Question: I'm using SWReveal library to make a side bar menu. Now, I'm trying to implement two different side bar menus in two different view controllers. All is working, except that I'm facing a problem passing data between the previous controller and the next controller having the different menu. Here is the case:

Reveal View Controller is receiving the segue from the previous VC, however, I want to pass data between the previous VC (before Reveal View Controller) and Today Competition DetailsVC.
Is that possible ?
Thank you for helping.
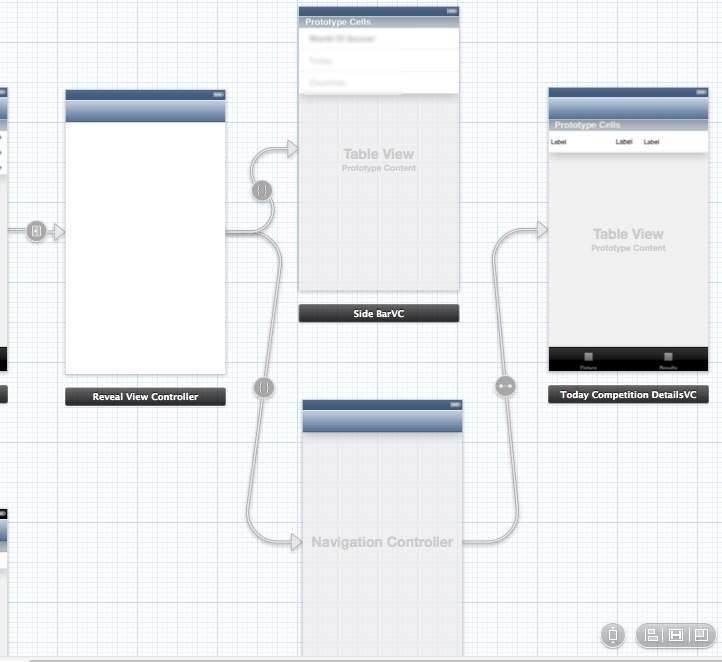
Answer: If TodayViewController is not instantiated, there's no way you can send anything to it.
You can send a message trough the other view controllers, and when one of them opens TodayVC, send the message to it.
Another option is to saave the data in the NSUserDefaults of the app, and retrieve it later, like this":
'''
NSString *valueToSave = @"someValue";
[[NSUserDefaults standardUserDefaults]
setObject:valueToSave forKey:@"valueName"];
NSString *savedValue = [[NSUserDefaults standardUserDefaults]
stringForKey:@"valueName"];
'''